Question: I am using the following webpage <URL>
to get the data from the right hand side scroller.
I have attached the screen shot where there is a red arrow marking the segment.

I have used the following code:
'''
def parse():
mainPage = urllib2.urlopen("https://www.google.com/finance?q=NYSE%3AF&ei=LvflU_itN8zbkgW0i4GABQ")
lSoupPage = BeautifulSoup(mainPage)
for index in lSoupPage.findAll("div", {"class" : "jfk-scrollbar"}):
for item in index.findAll("div", {"class" : "news-item"}):
print item.a.text.strip()
'''
I am not able to fetch the news-url by doing this. Please help.
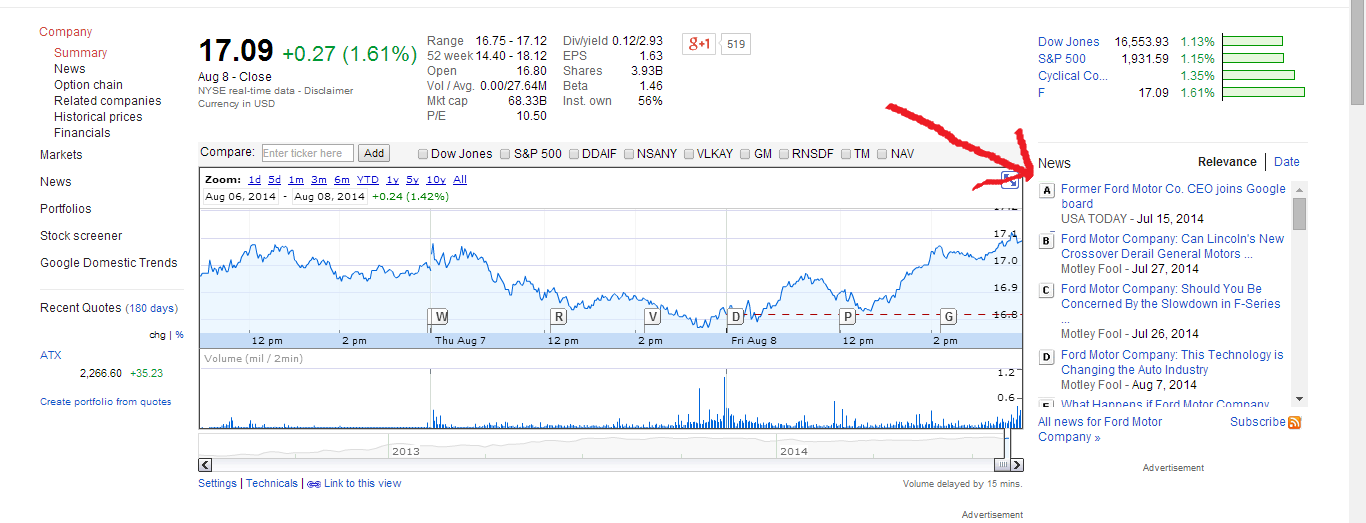
Answer: The sidebar is loaded over AJAX and is not part of the page itself.
The page has a content id:
'''
cid = lSoupPage.find('link', rel='canonical')['href'].rpartition('=')[-1]
'''
use this to get the news data:
'''
newsdata = urllib2.urlopen('https://www.google.com/finance/kd?output=json&keydevs=1&recnews=0&cid=' + cid)
'''
Unfortunately, the data returned is not valid JSON; the keys are not using quotes. It is valid ECMAScript, just not valid JSON.
You can either 'repair' this by using a regular expression, or use a lenient parser that accepts ECMAscript object notation.
The latter can be done with the external <URL>:
'''
>>> import demjson
>>> r = requests.get(
>>> data = demjson.decode(r.content)
>>> data.keys()
[u'clusters', u'result_total_articles', u'results_per_page', u'result_end_num', u'result_start_num']
>>> data['clusters'][0]['a'][0]['t']
u'Former Ford Motor Co. CEO joins Google board'
'''
Repairing with a regular expression:
'''
import re
import json
repaired_data = re.sub(r'(?<={|,)\s*(\w+)(?=:)', r'""', broken_data)
data = json.loads(repaired_data)
'''